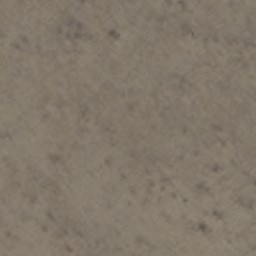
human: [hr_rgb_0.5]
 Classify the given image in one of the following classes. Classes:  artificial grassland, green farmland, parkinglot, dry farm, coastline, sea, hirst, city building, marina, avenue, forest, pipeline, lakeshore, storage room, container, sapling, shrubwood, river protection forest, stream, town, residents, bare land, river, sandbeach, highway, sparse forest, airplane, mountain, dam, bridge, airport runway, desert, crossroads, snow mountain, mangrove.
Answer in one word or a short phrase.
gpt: bare land